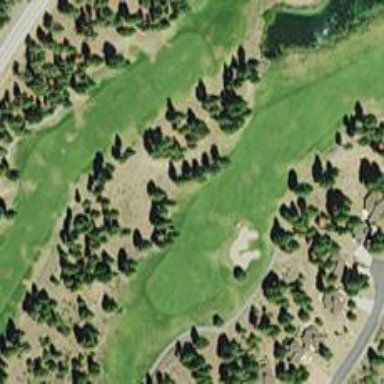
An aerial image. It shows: Grassy area designated as golf fairway.